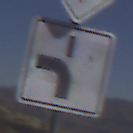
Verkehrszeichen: VerlaufVorfahrtsstrasse5
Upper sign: Vorfahrtsstrasse
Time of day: Midday
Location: Outdoor (Nature)
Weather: Clear
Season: NotSpecified
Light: Natural